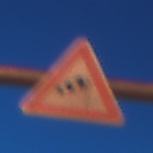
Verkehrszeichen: SeitenwindVonRechts
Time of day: Night
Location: Outdoor (Urban)
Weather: PartlyCloudy
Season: NotSpecified
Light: Artificial